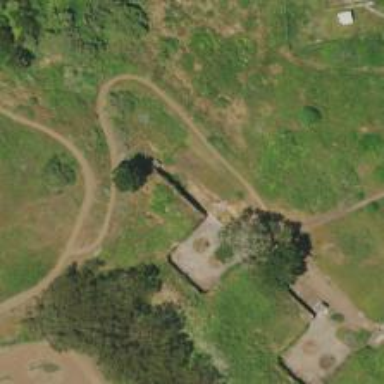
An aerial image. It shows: Historic fort building.